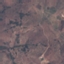
Land use / land cover: HerbaceousVegetation